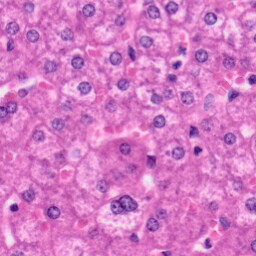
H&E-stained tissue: Liver